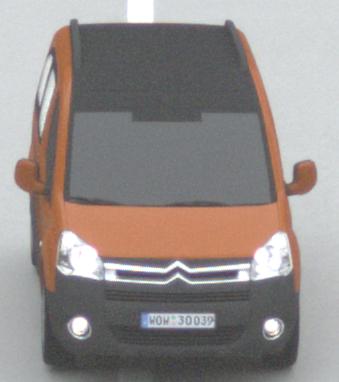
Make: Citroen
Model: Berlingo Kombi VTi 120
Detailed model: Berlingo (II) Kombi
Model produced from: 2009/12
Model produced until: 2012/03
Doors: 5
Color: orange
Road condition: dry road
Daytime: midday
Contrast: low contrast